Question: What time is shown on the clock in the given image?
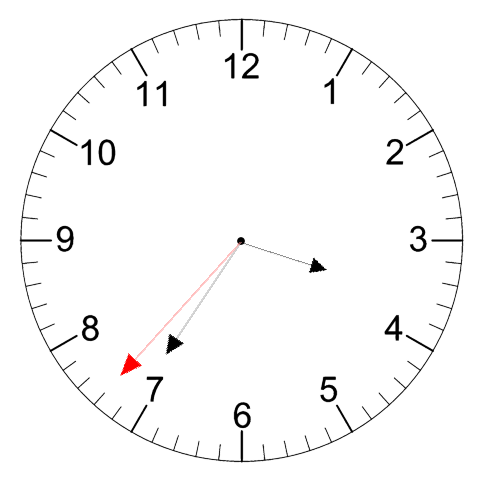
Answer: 03:35:37